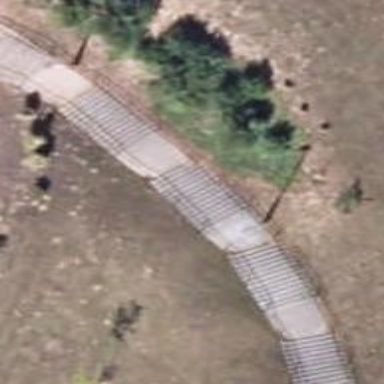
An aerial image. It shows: Road with steps.